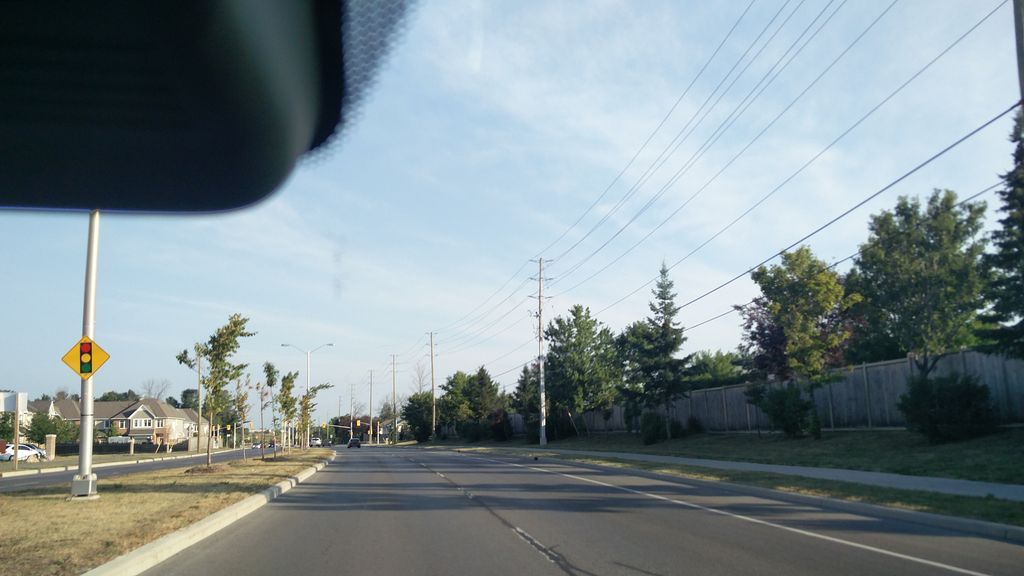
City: ottawa-gatineau